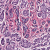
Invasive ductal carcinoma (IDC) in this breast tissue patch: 1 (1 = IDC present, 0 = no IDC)